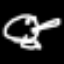
Label: frog